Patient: sex F, age 63
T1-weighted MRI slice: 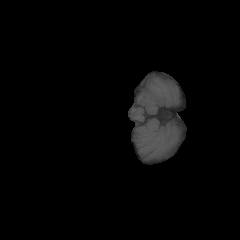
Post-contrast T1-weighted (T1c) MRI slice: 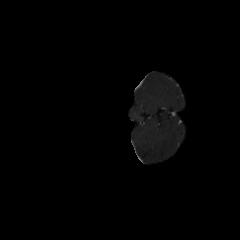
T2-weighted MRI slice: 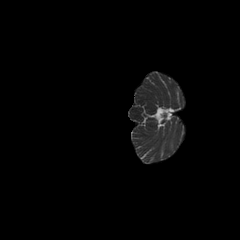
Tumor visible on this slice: no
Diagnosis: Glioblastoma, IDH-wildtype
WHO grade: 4